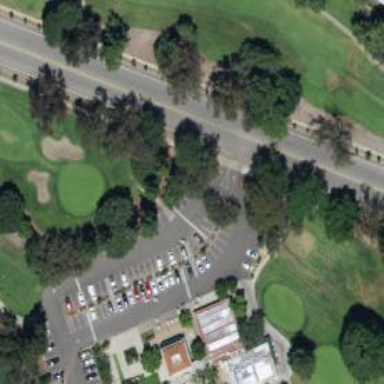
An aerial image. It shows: Path for golf carts.